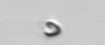
Label: Pyramimonas